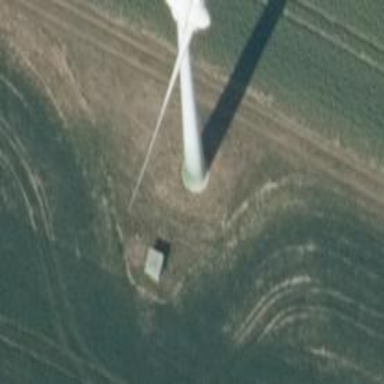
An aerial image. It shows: Wind power generator with wind turbines.